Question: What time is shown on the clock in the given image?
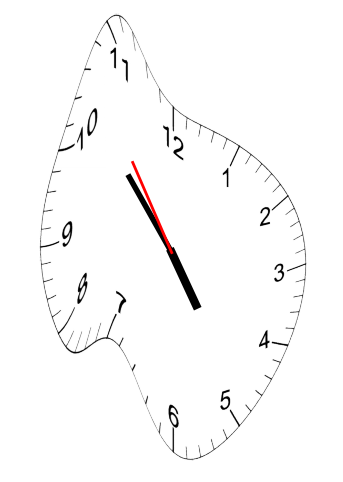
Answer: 04:52:54